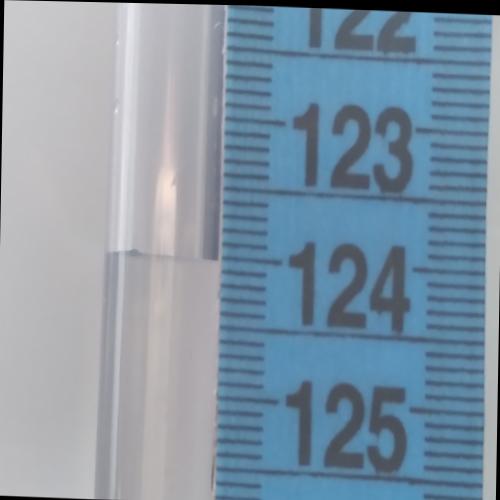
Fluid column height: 124.0 cm